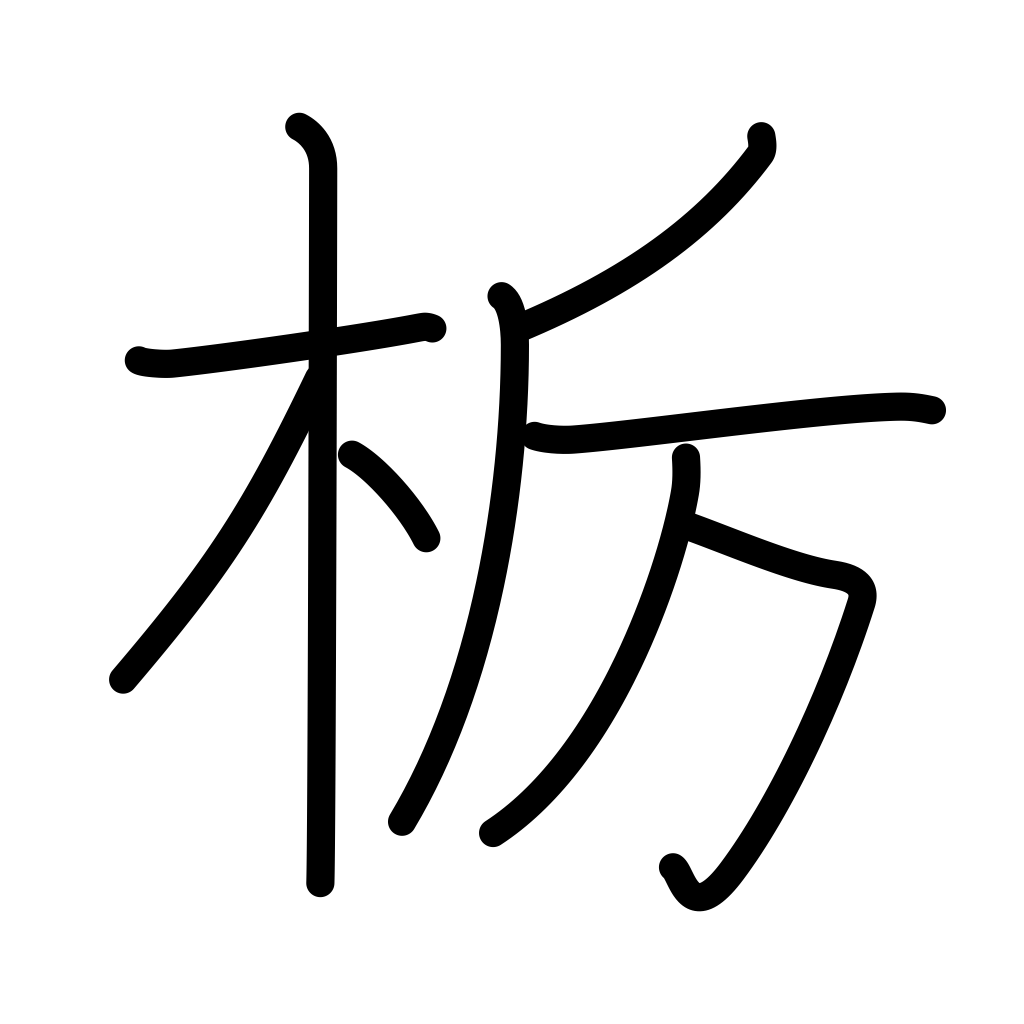
Meaning: horse chestnut